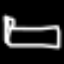
Label: bed